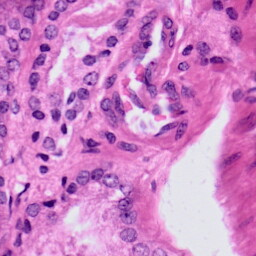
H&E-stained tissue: Prostate